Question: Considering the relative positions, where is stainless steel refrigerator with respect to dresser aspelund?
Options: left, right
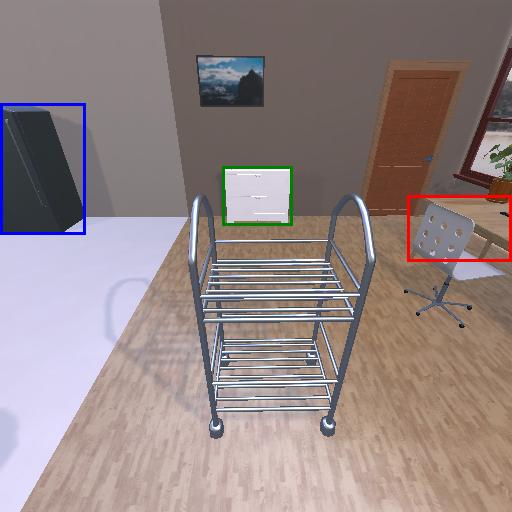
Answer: left